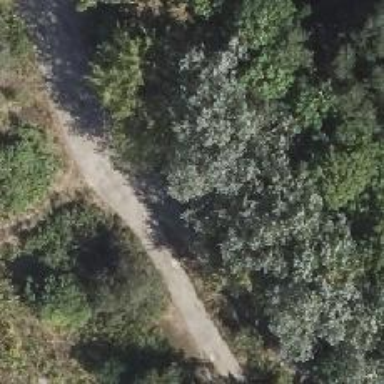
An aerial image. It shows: Dirt track road with grade 3 tracktype.